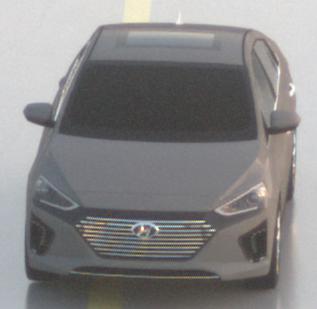
Make: Hyundai
Model: IONIQ Hybrid
Detailed model: IONIQ (AE) Hybrid
Model produced from: 2016/10
Model produced until: 2018/08
Doors: 5
Color: gray
Road condition: wet road
Daytime: sunrise or sunset
Contrast: low contrast